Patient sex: F
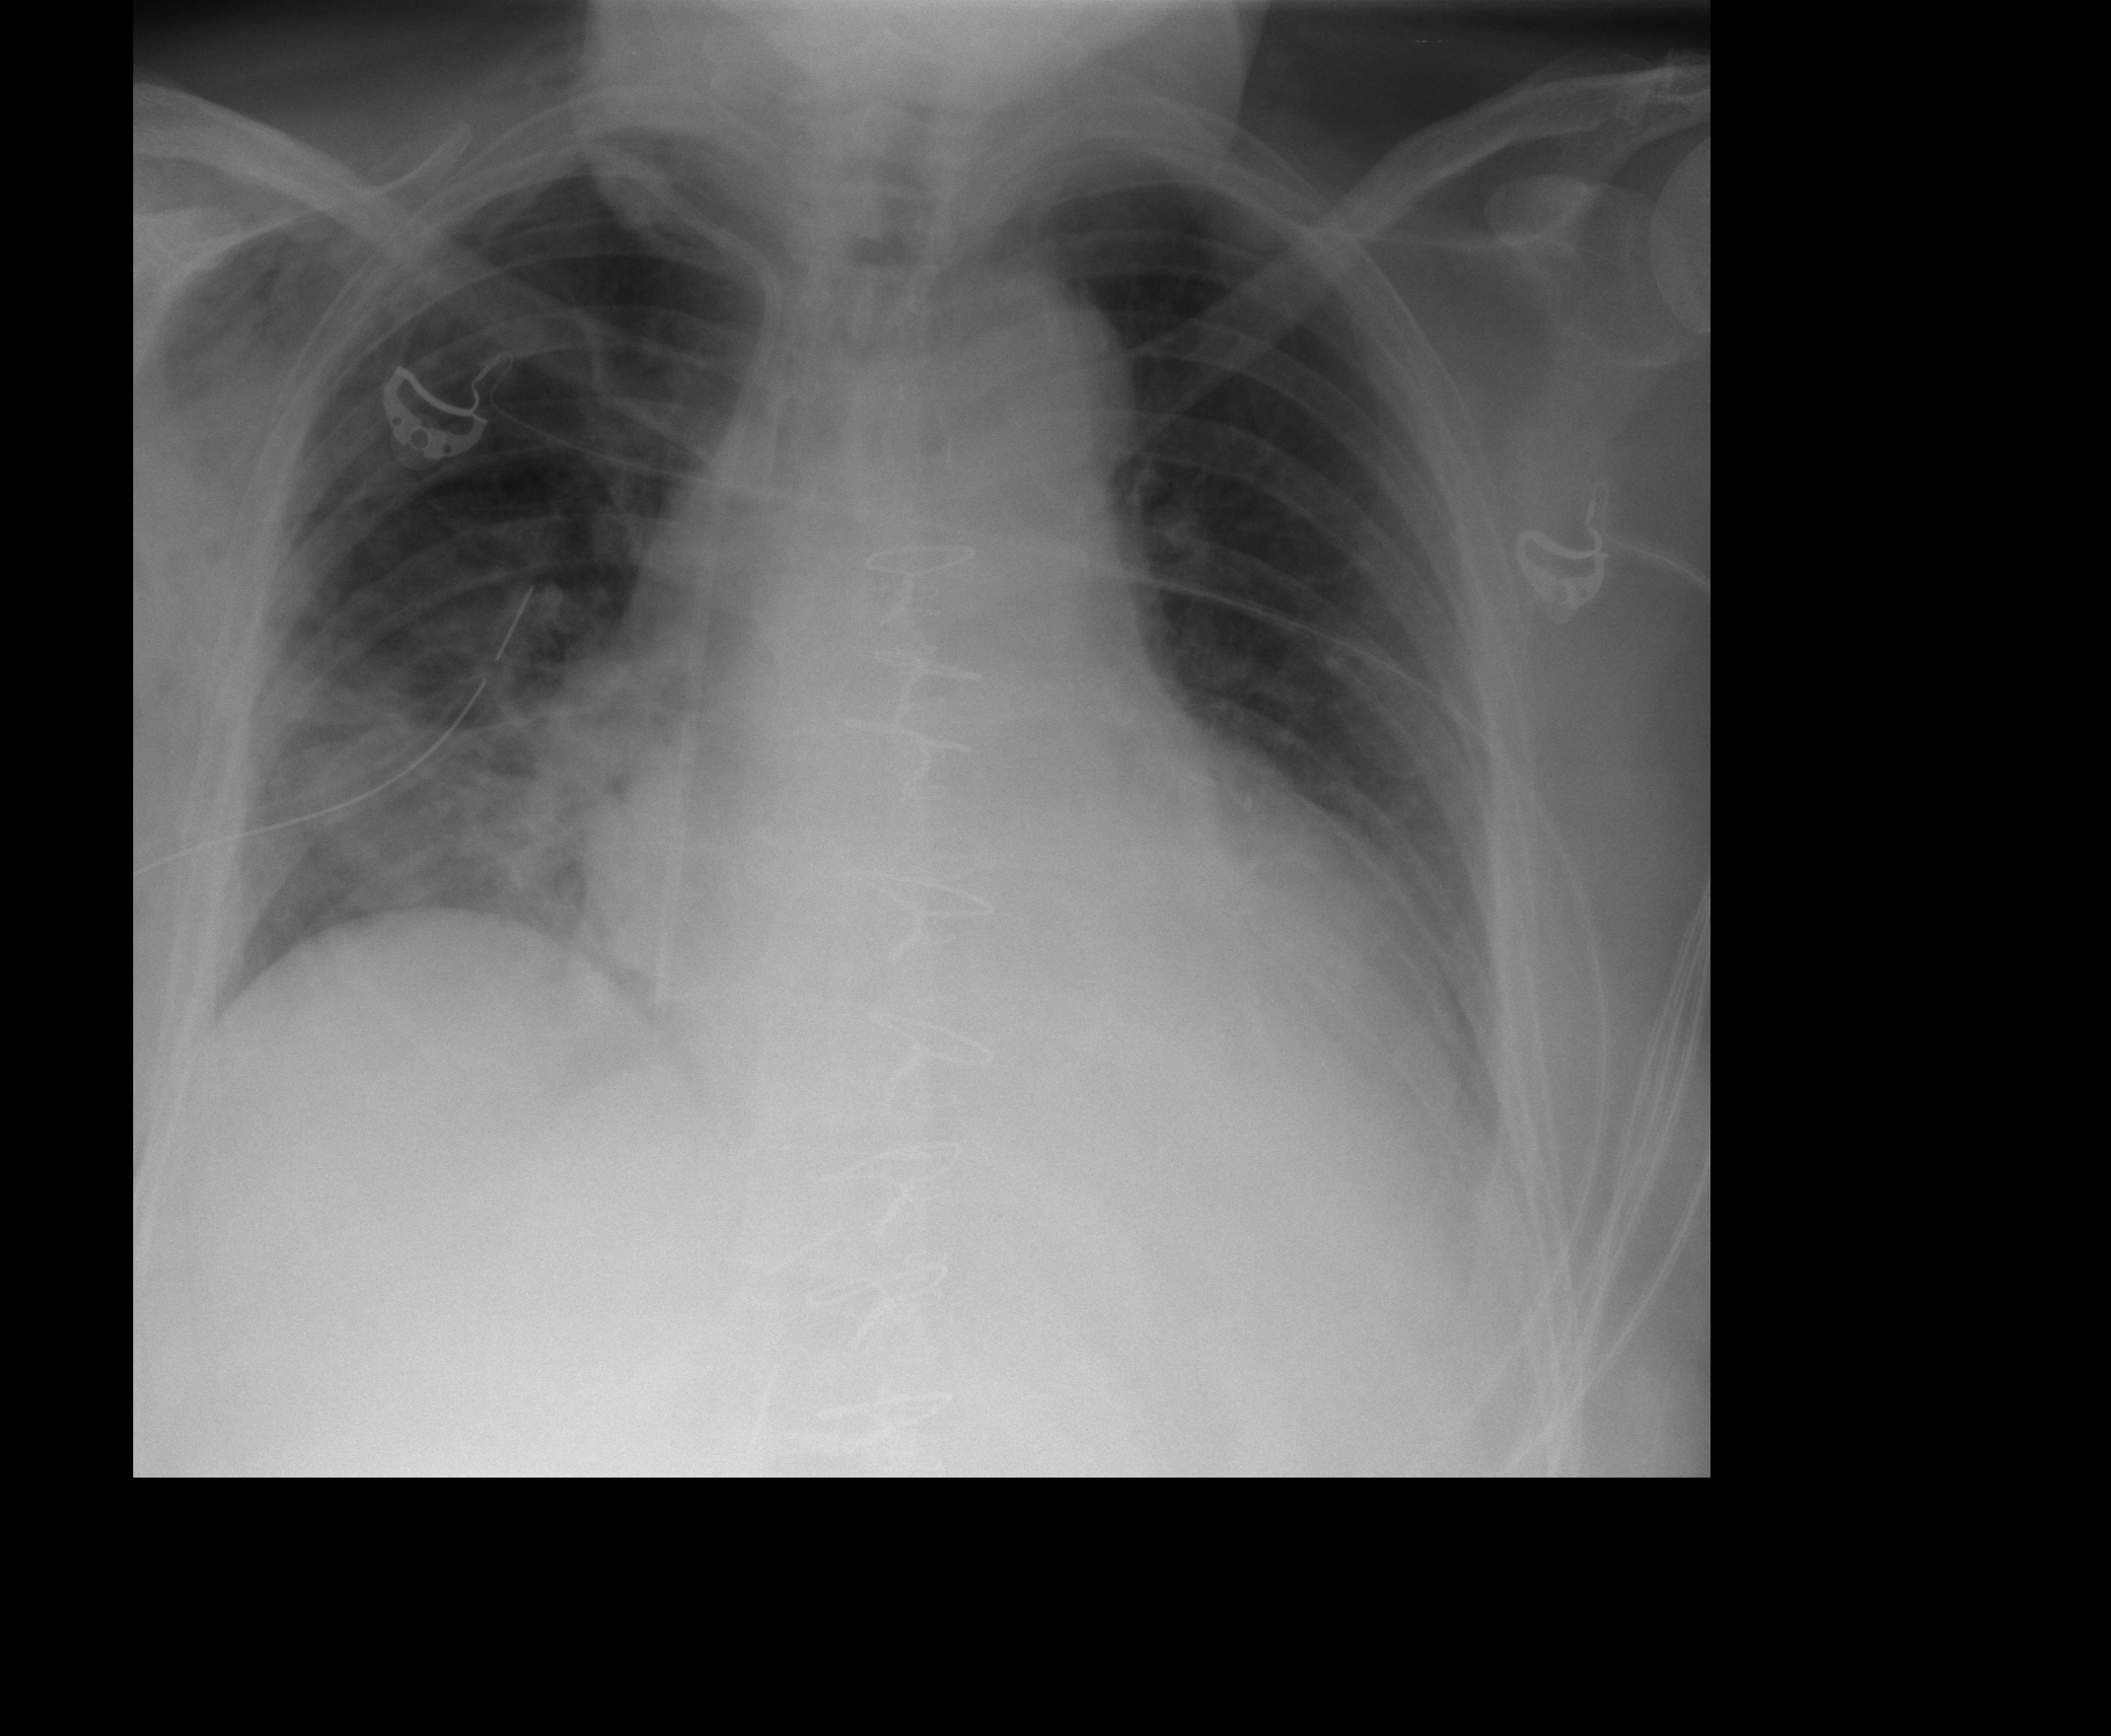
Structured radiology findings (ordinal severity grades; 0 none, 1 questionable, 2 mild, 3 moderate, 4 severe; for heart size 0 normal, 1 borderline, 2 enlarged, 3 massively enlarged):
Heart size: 2
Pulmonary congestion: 1
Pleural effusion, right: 1
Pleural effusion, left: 1
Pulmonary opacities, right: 1
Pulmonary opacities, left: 0
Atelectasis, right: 2
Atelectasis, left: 1